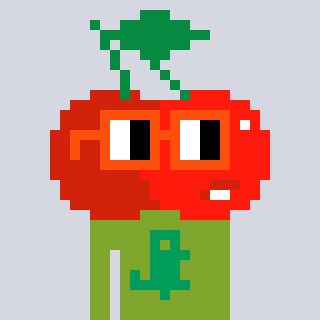
a pixel art character with square orange glasses, a cherry-shaped head and a slimegreen-colored body on a cool background